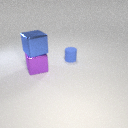
large blue metal cube above large purple metal cube